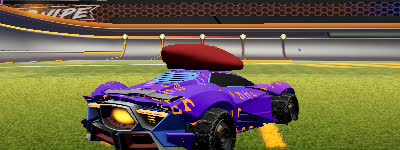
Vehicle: werewolf